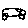
Label: car